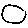
Label: circle